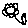
Label: flower